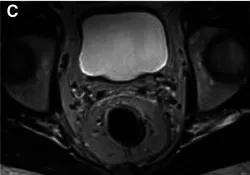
May 2019.
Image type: radiology (mri)